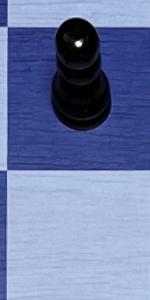
Label: Empty